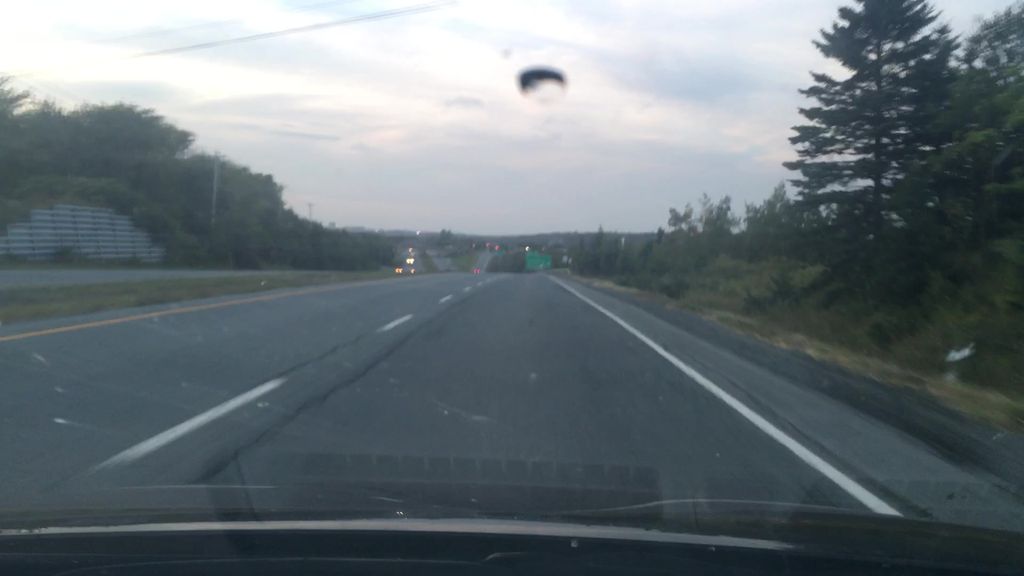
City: halifax